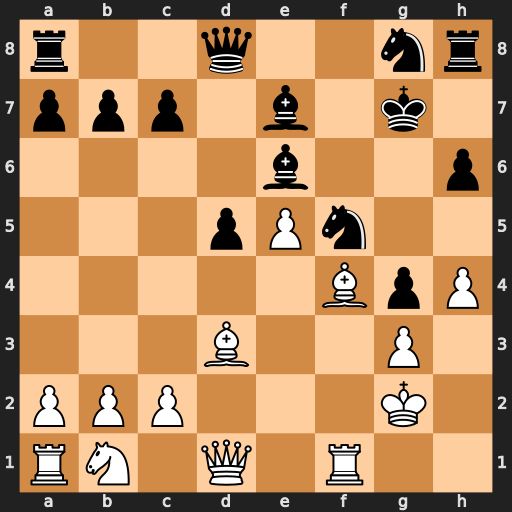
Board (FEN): r2q2nr/ppp1b1k1/4b2p/3pPn2/5BpP/3B2P1/PPP3K1/RN1Q1R2
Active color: w
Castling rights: -
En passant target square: -
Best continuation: Qxg4+ Bg5 Bxf5 Bxf5 Qxf5